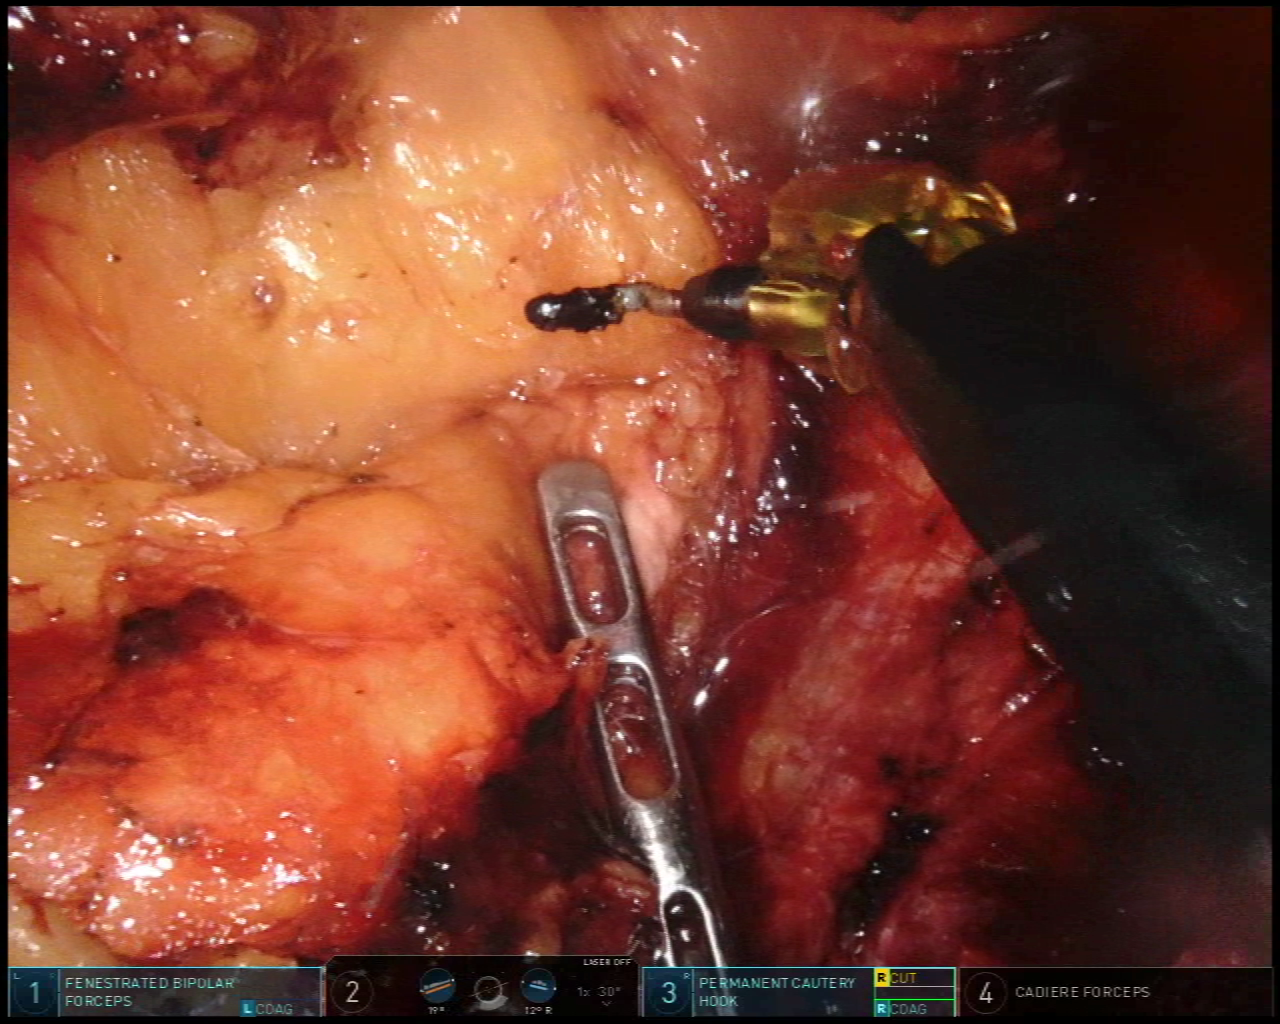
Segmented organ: pancreas
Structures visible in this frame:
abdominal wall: no
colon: no
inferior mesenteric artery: no
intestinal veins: no
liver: no
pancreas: yes
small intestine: no
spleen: no
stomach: no
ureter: no
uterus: no
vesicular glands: no